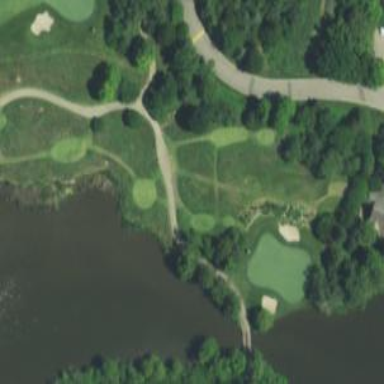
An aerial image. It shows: Path for both road and golf.